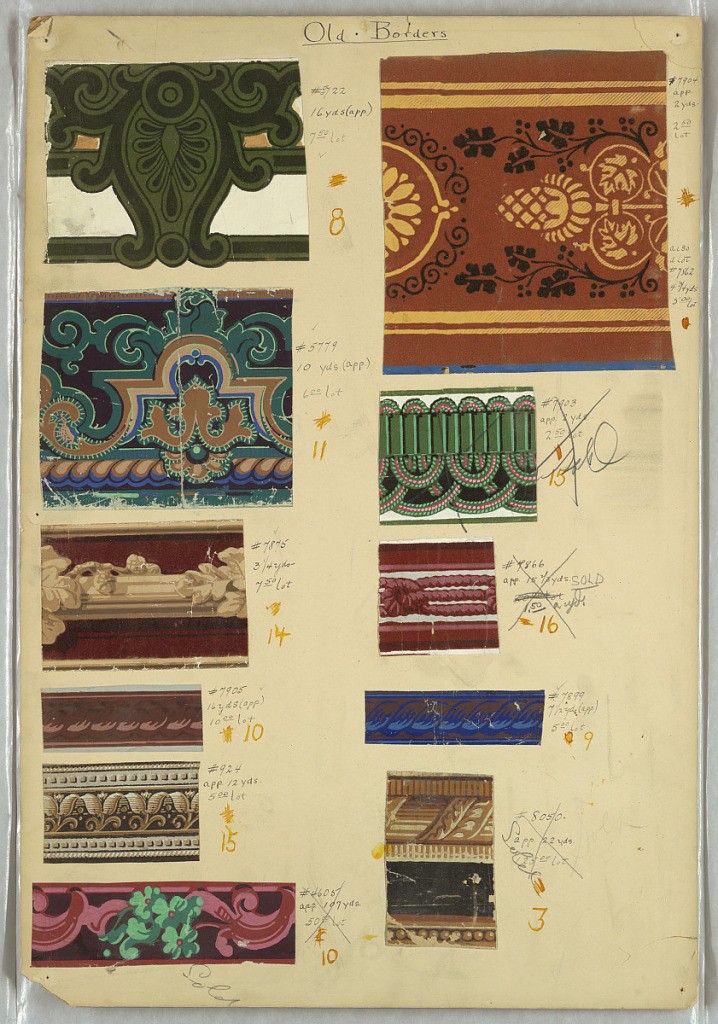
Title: Border
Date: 1820–50
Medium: Block-printed and flocked
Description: A group of ten border samples mounted on a board. The designs include rope twist, ribbon and rod, vine and rod, and fancy gimp, among others.